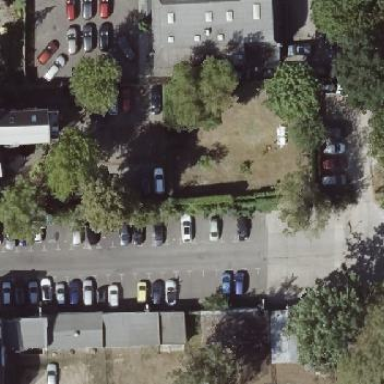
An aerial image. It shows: Park and ride parking facility with surface parking.